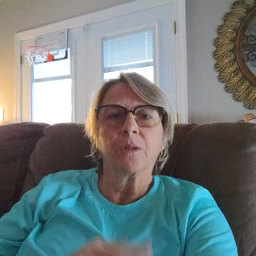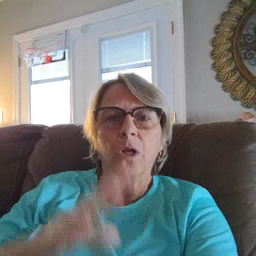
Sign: talk